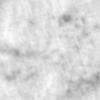
Label: no_change